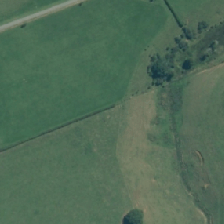
Land cover: shortrotation_cropland